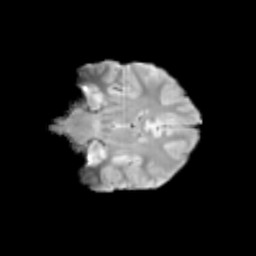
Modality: T2w
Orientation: coronal
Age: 12
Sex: female
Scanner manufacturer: siemens
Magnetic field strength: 3 T
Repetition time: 3.8 s
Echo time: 0.07 s